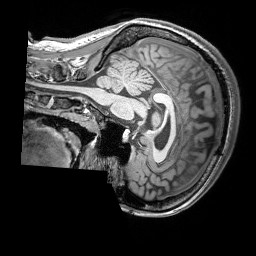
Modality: T1w
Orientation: sagittal
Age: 24
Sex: female
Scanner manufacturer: siemens
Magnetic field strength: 3 T
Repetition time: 2.53 s
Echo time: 0.00326 s